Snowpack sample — Buffalo Mountain, Silverthorne, Colorado, USA (2/22/26, 2:02 PM MST)
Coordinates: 39.622, -106.113
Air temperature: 33 °F
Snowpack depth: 63 cm
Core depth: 10 cm
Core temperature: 32 °F
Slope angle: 11°, slope face: 116°
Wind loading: low
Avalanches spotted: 0
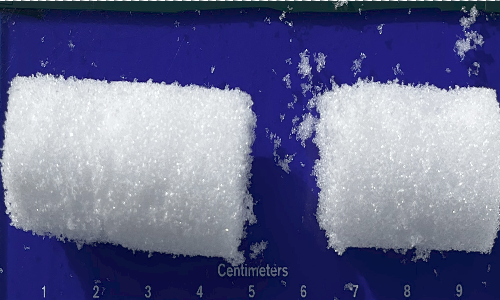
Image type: core
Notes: In a firebreak similar to site 1, minimal wind loading with no spotted avalanches (not many faces in view though)